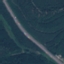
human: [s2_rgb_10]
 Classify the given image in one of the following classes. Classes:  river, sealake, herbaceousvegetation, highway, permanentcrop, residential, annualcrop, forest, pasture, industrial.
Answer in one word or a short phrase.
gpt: Highway